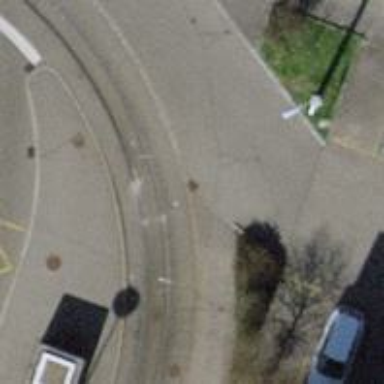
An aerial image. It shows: Tram crossing on the railway.